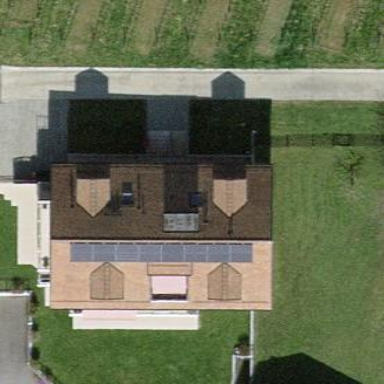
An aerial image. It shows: Half-hipped roof house.